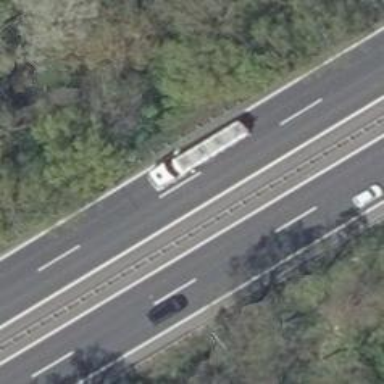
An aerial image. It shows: Asphalt motorway.